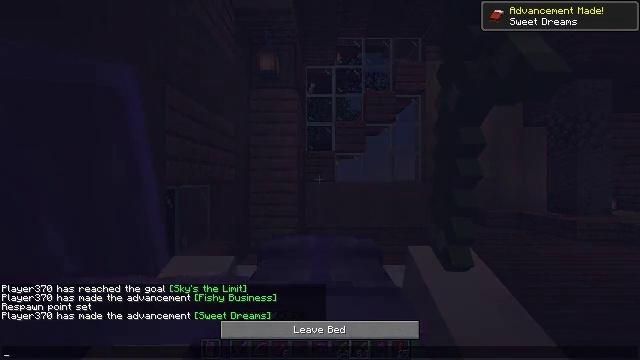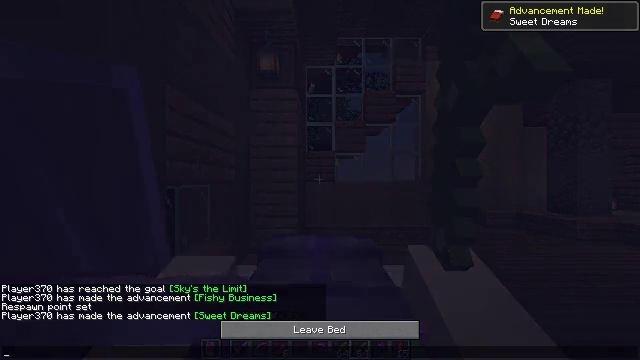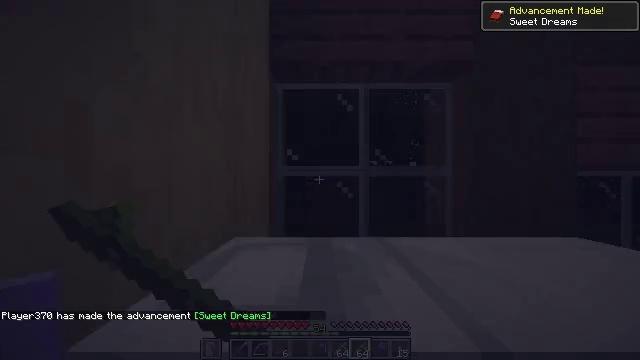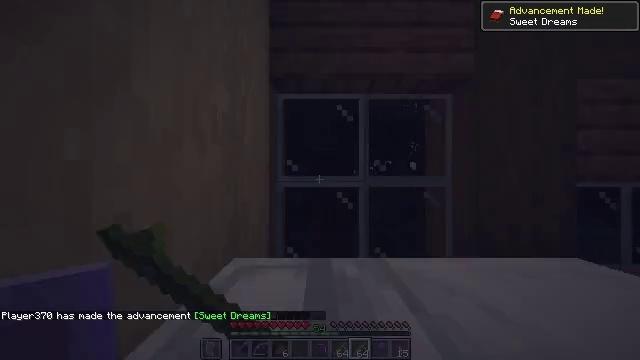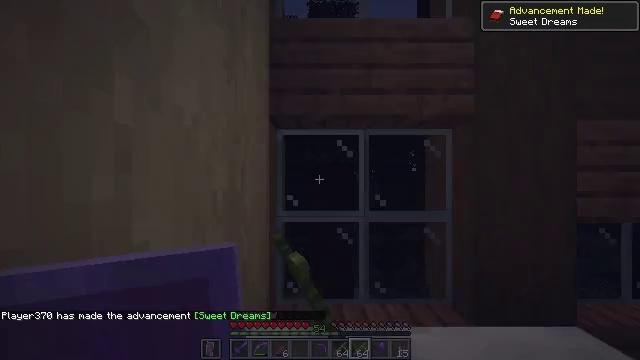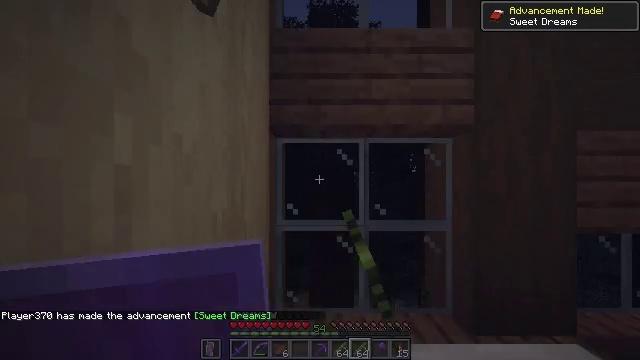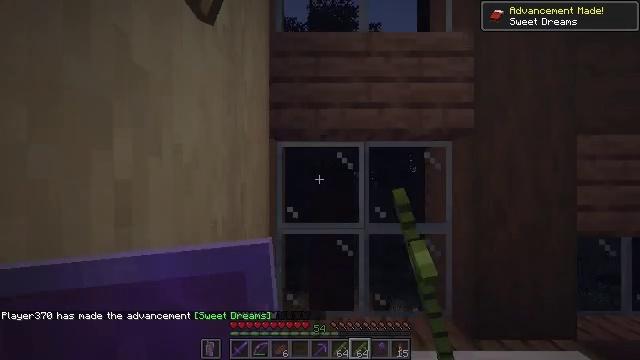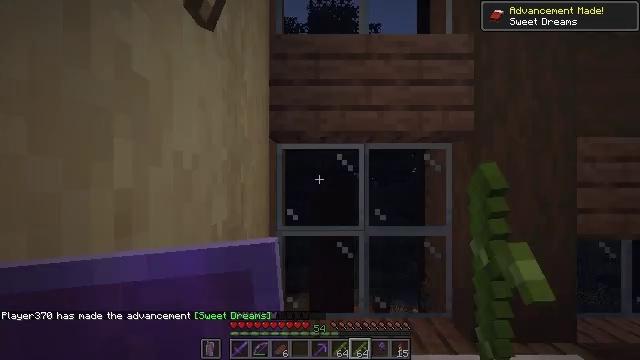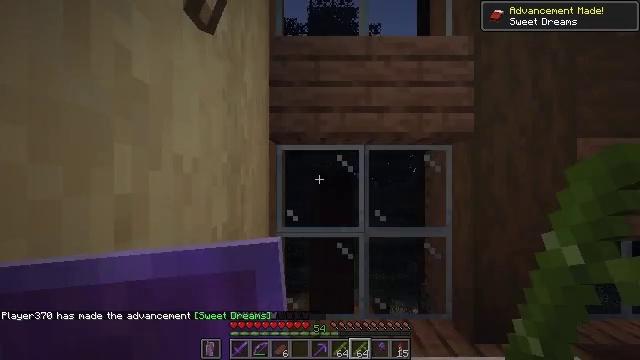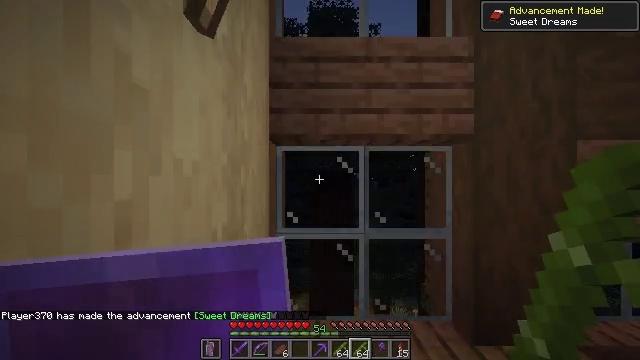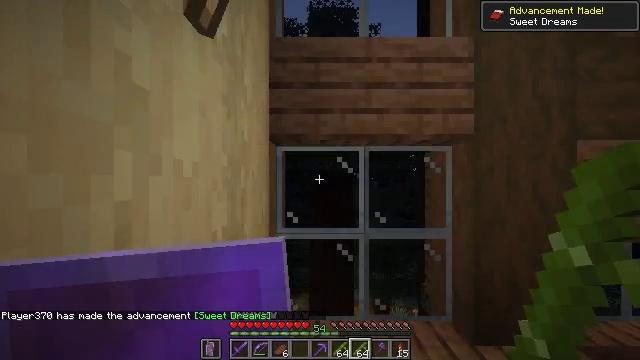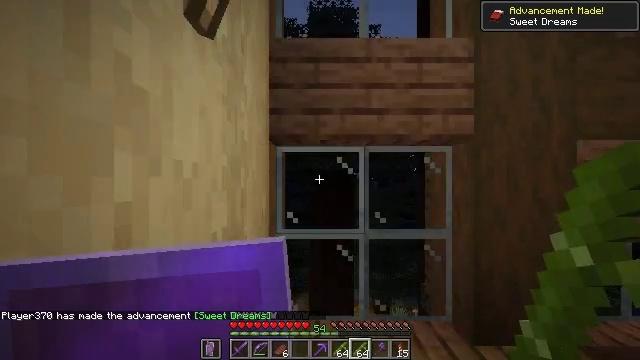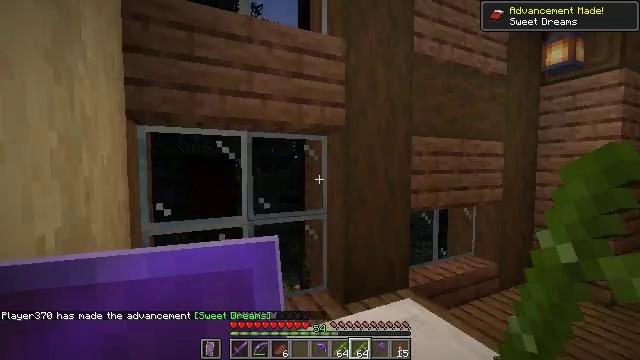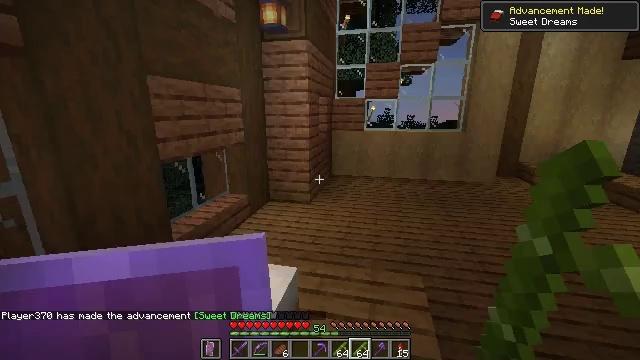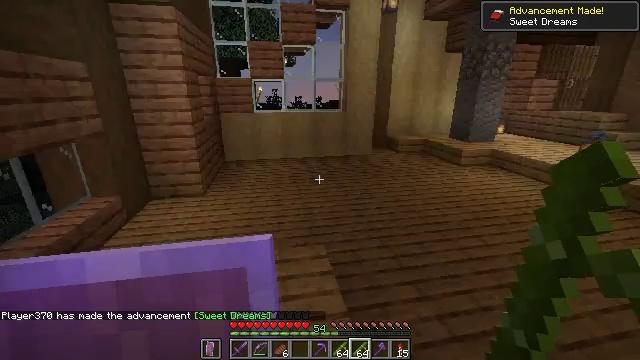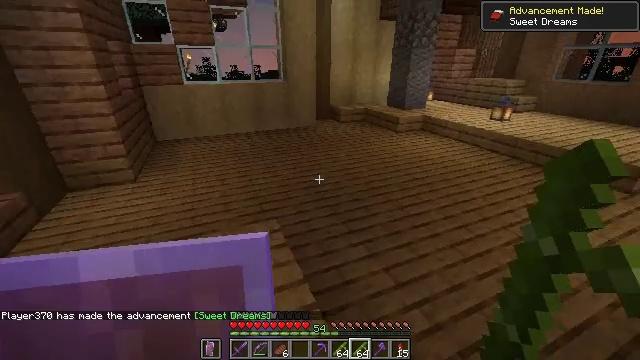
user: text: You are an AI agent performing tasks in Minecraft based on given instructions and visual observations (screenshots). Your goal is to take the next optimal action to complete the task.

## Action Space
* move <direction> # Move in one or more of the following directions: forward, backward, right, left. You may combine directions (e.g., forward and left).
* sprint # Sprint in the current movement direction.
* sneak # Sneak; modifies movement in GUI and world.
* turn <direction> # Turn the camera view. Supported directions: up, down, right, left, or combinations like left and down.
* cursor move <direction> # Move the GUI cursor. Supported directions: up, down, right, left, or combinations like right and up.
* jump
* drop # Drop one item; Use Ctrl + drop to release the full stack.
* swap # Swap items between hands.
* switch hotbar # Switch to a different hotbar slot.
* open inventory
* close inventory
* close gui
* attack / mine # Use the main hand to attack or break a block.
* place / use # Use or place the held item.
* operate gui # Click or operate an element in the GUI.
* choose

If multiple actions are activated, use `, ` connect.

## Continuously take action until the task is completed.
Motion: motion action
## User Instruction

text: Collect spruce log for building materials.
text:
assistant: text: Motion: no_op
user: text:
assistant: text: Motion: no_op
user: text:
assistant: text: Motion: no_op
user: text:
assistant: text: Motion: no_op
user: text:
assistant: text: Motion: no_op
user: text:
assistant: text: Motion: no_op
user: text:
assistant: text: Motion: no_op
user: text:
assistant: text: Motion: no_op
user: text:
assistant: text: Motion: no_op
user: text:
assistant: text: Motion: no_op
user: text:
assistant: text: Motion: no_op
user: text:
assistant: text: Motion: turn right and down
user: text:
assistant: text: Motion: turn right and down
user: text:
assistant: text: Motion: turn right and down
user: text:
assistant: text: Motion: turn right and down
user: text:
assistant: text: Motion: turn right and down
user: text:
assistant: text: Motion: no_op
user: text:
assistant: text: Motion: move forward
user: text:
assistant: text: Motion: move forward
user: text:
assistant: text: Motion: move forward
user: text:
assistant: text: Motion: move forward
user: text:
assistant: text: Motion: move forward
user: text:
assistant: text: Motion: move forward, sprint
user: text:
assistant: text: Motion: move forward, sprint
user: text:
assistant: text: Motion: move forward, sprint
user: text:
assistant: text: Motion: move forward, sprint, turn right and up
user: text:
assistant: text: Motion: move forward, sprint, turn right and up
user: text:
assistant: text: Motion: move forward, sprint, turn right and up
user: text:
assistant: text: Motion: move forward, sprint
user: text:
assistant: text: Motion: move forward, sprint